Question: i have a script which reads events from event log. But when particular event is not present there it throws an error , instead for a blank data.
'''
$eventID_1=512
$eventID_2=507
$eventID_3=207
#getting event details
$events = Get-WinEvent -FilterHashtable @{logname="Microsoft-Windows-Storage-Storport/Health"; id=$eventID_1}
$events2 = Get-WinEvent -FilterHashtable @{logname="Microsoft-Windows-Storage-ClassPnP/Operational"; id=$eventID_2}
$events3 = Get-WinEvent -FilterHashtable @{logname="Microsoft-Windows-StorageSpaces-Driver/Operational"; id=$eventID_3}
# get the first event raw XML
$event = [xml]$events[0].ToXml()
$event2 = [xml]$events2[0].ToXml()
$event3 = [xml]$events3[0].ToXml()
'''

What changes should i make so that when no event found just filled with blank data.
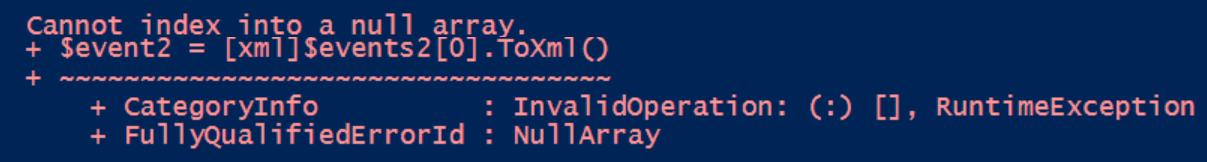
Answer: You have to avoid indexing into a variable when it is '$null'.
For and older you could use an inline 'if' statement like this:
'''
$event = <URL>
'''
provides a simplified syntax using <URL> '?':
'''
$event = <URL>
'''
In both cases we take advantage of the fact that '$null' evaluates to '$false' in a boolean context.